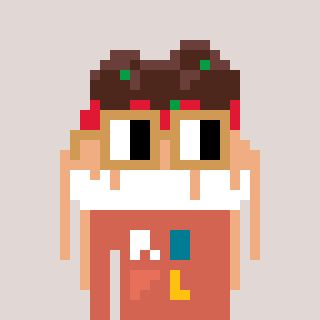
a pixel art character with square brown glasses, a spaghetti-shaped head and a peachy-colored body on a warm background